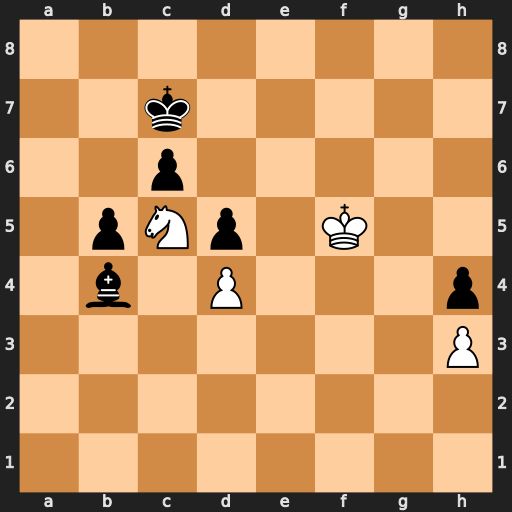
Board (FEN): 8/2k5/2p5/1pNp1K2/1b1P3p/7P/8/8
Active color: w
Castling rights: -
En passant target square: -
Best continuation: Na6+ Kd6 Nxb4 c5 Nd3